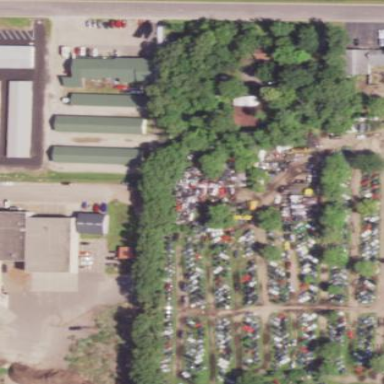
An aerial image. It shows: Industrial area designated as scrap yard.